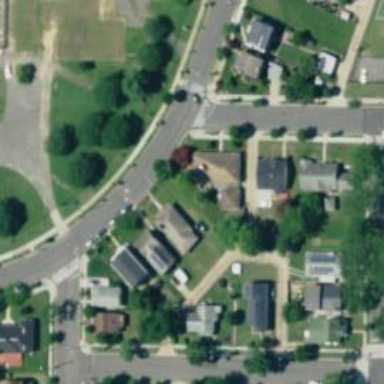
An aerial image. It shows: Residential road with sidewalk on the left.